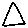
Label: triangle